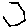
Label: hexagon